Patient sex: F
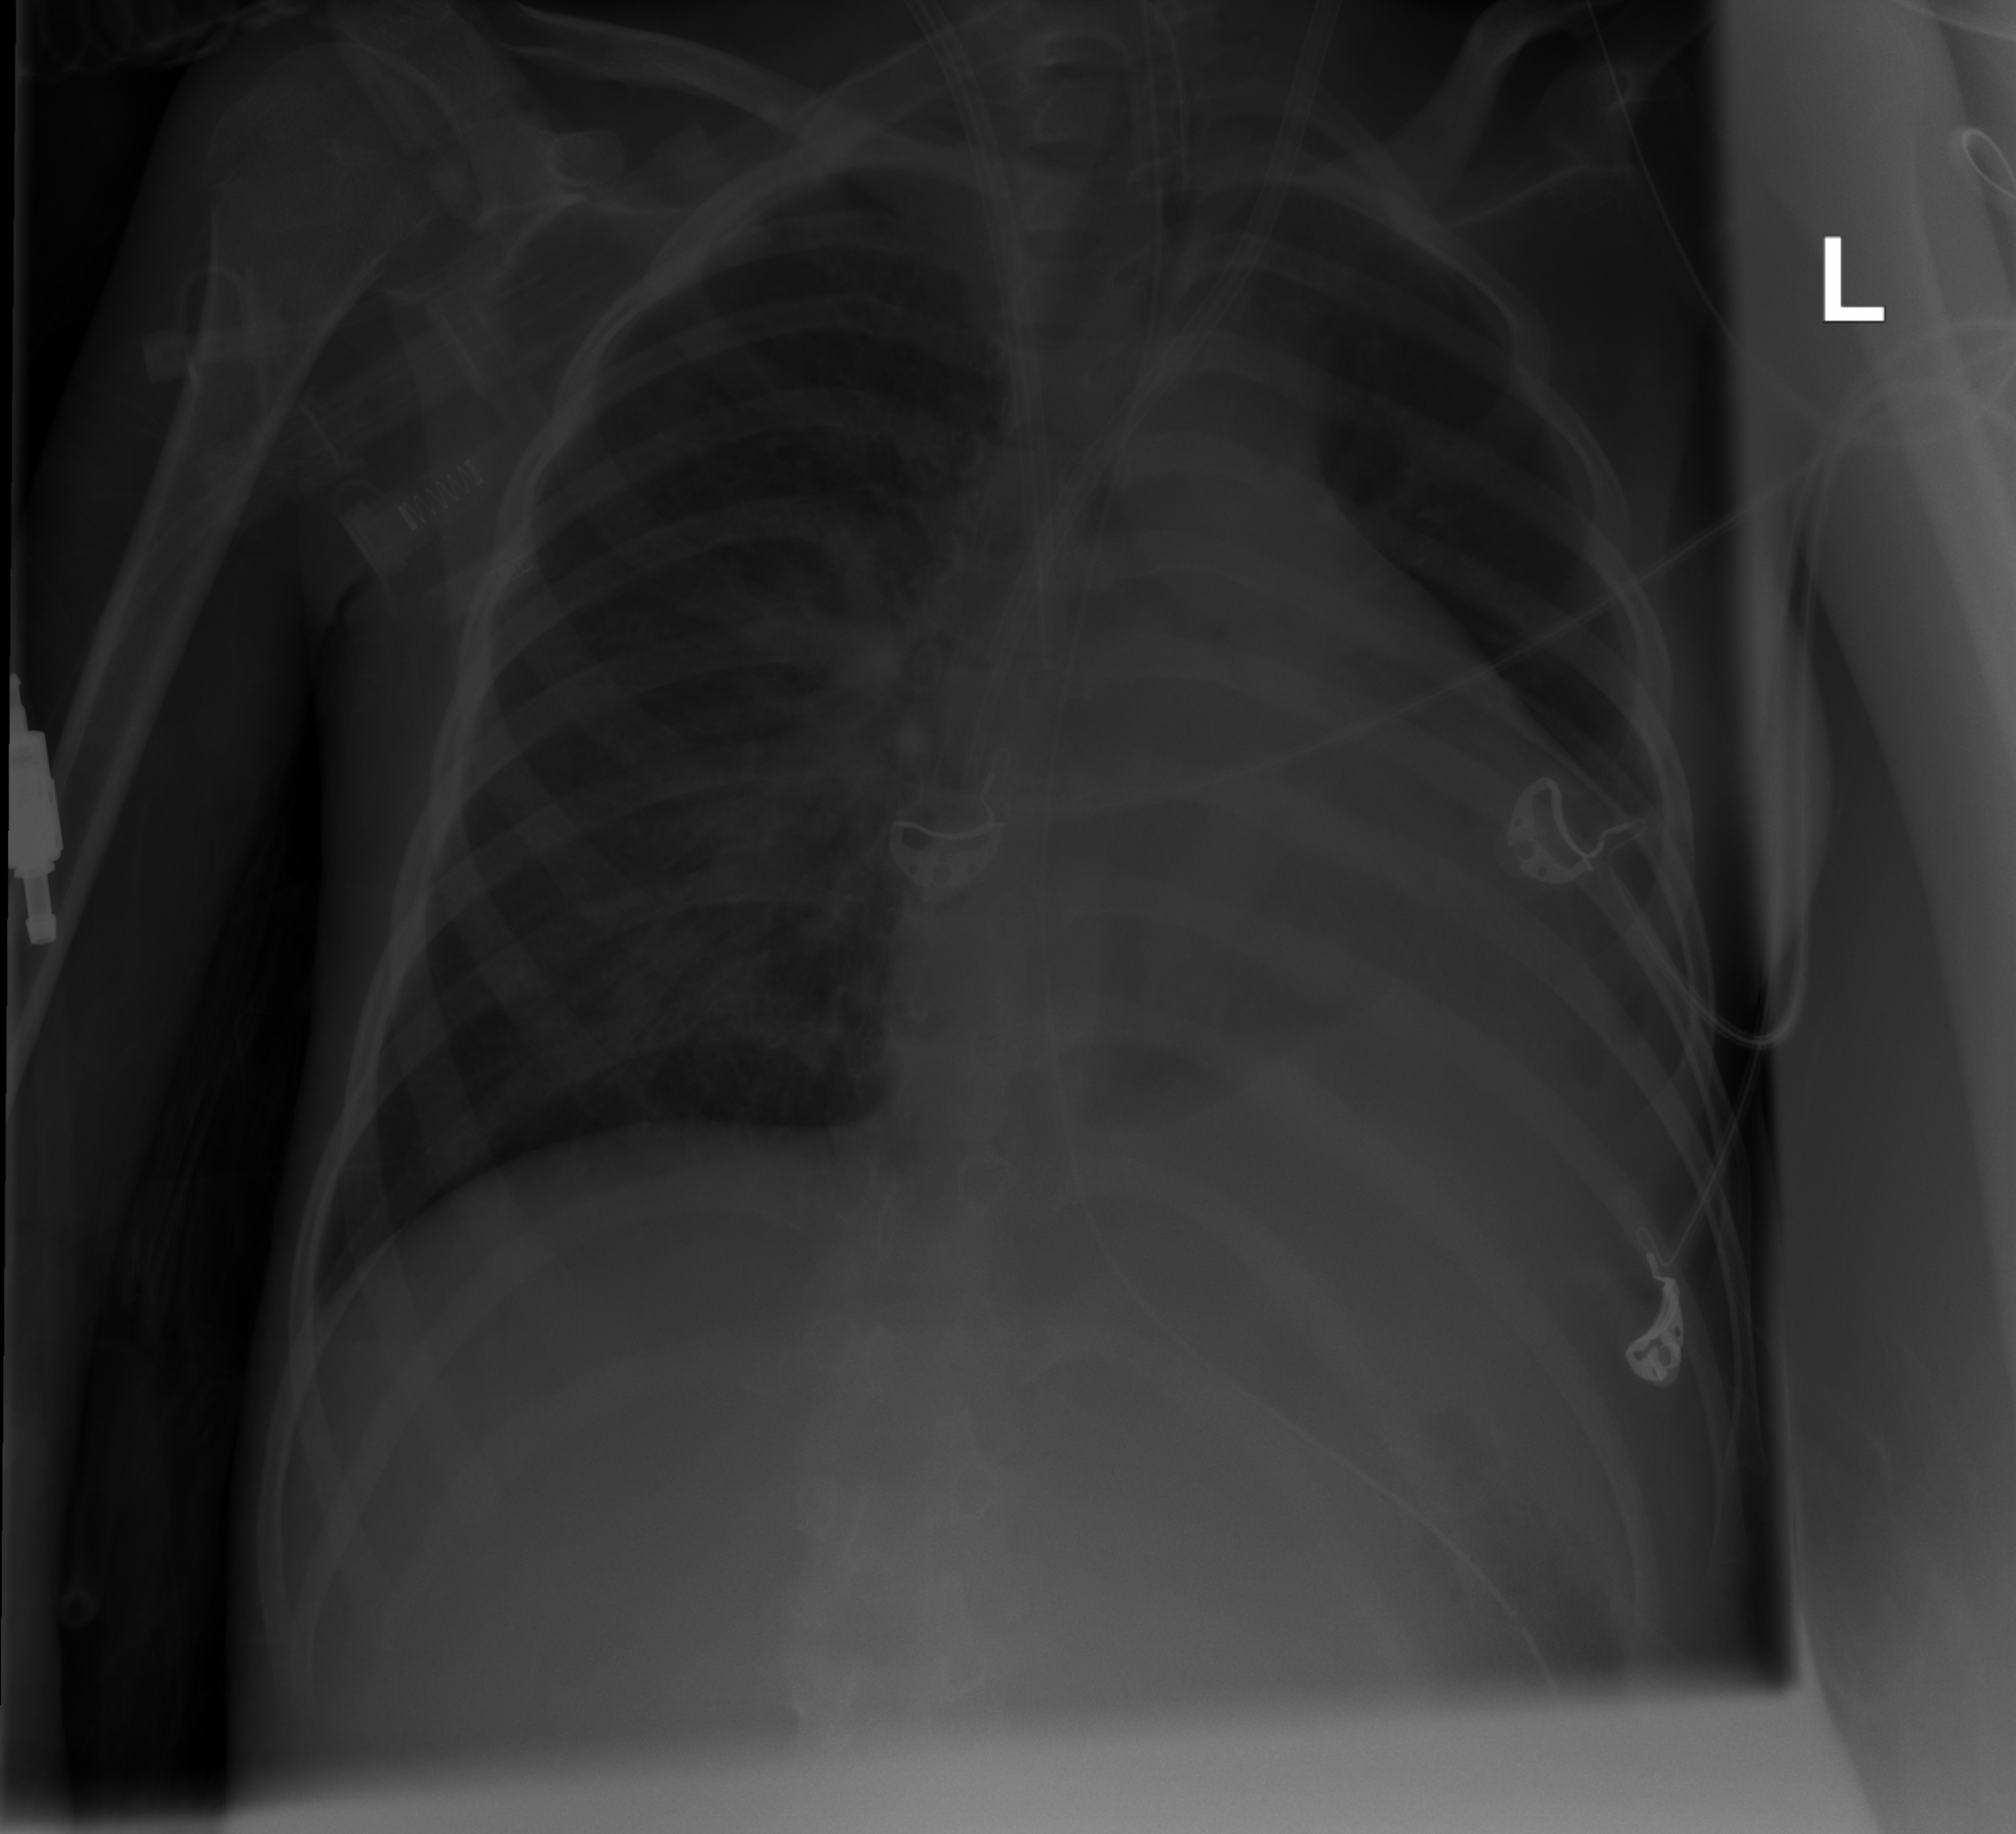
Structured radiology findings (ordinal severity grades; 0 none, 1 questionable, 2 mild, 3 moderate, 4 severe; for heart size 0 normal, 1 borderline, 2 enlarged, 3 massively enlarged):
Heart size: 2
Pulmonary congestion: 2
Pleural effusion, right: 0
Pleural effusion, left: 3
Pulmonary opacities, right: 0
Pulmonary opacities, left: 0
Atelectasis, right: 0
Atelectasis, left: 2